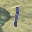
Label: 1